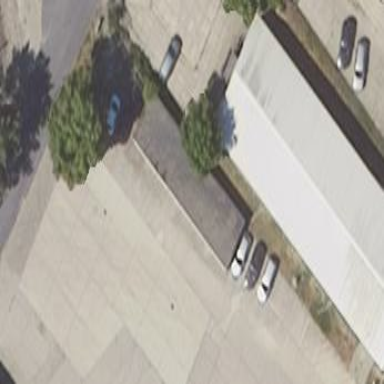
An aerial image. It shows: Shed.